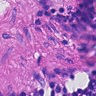
Metastatic tissue present: no